Field crop: maize
Growth stage: 1
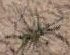
Species: salsola